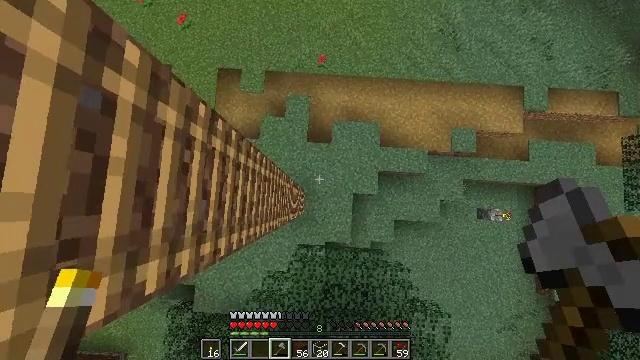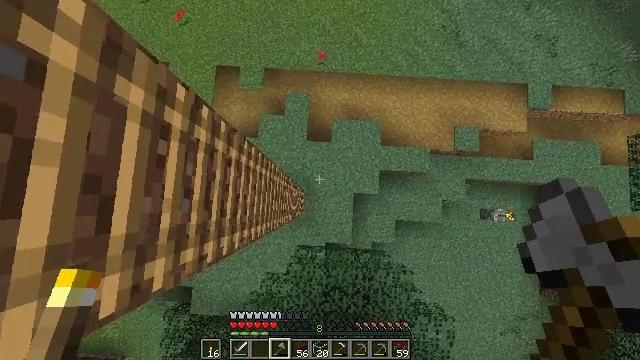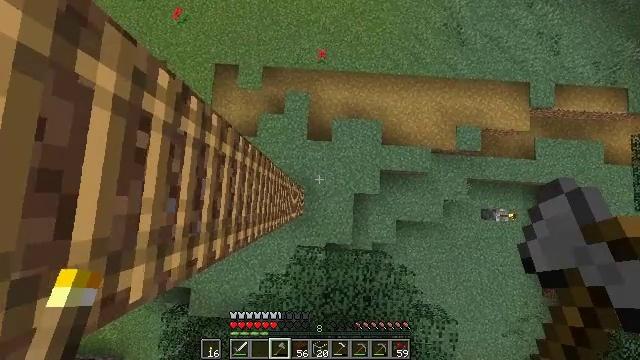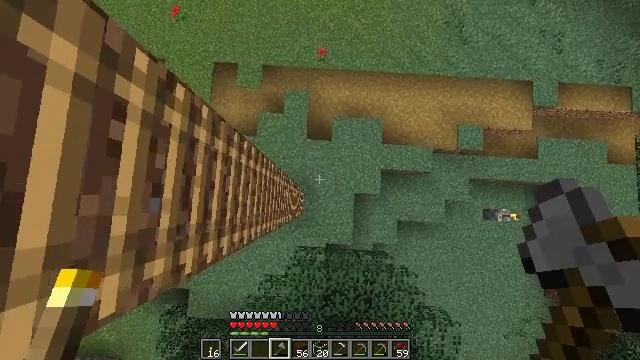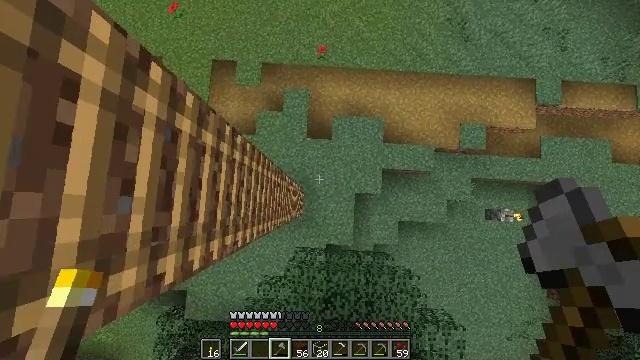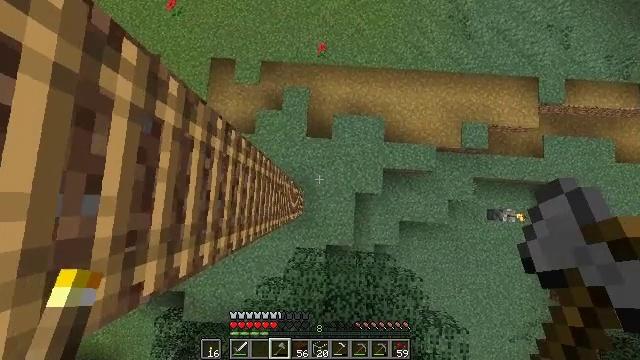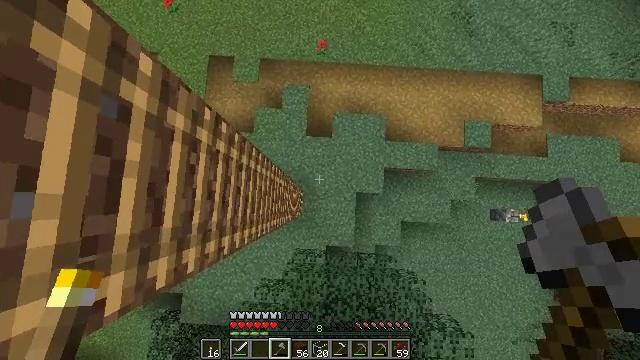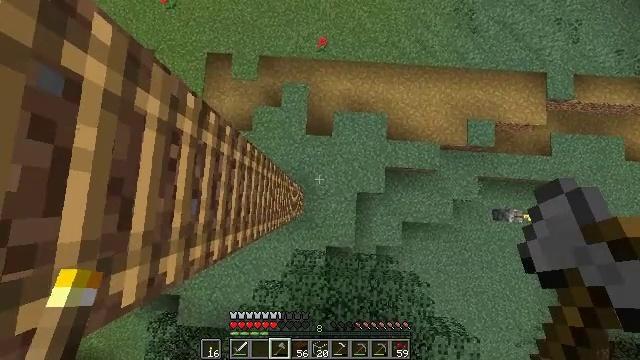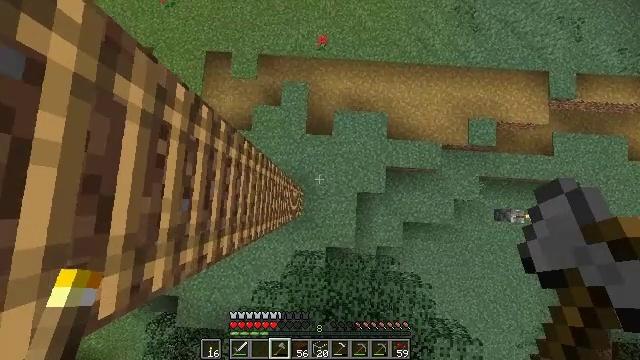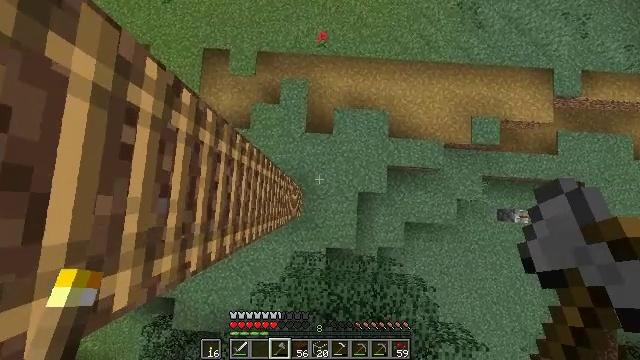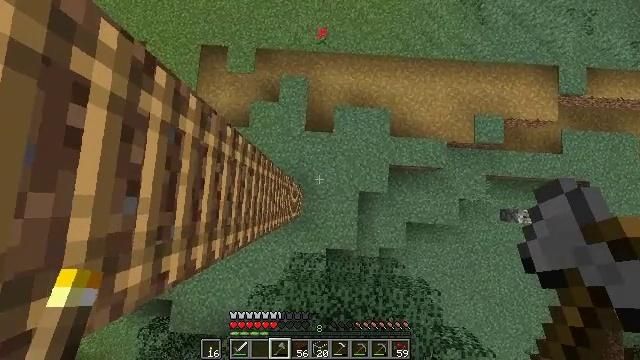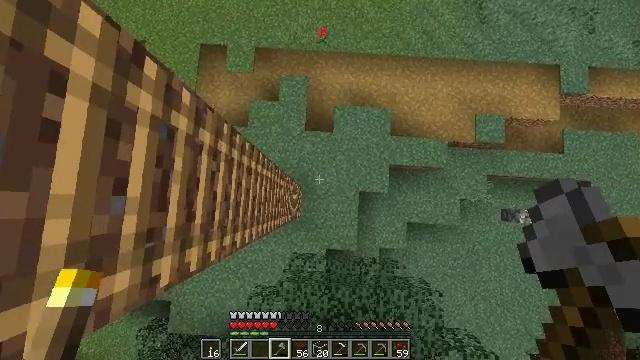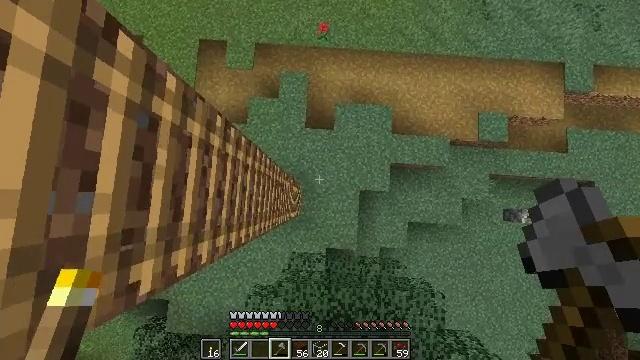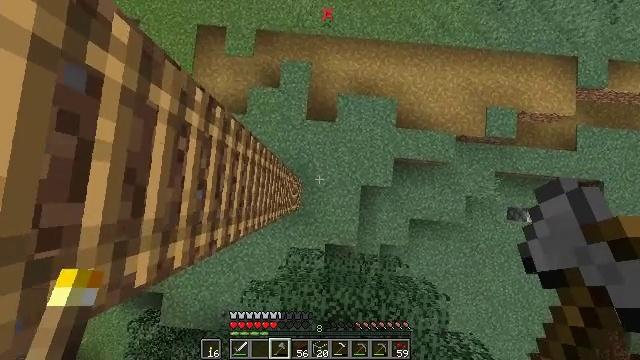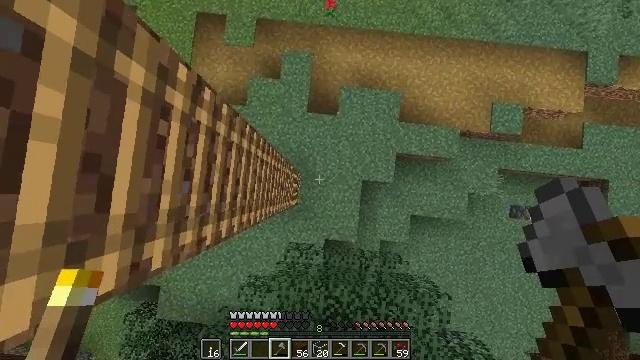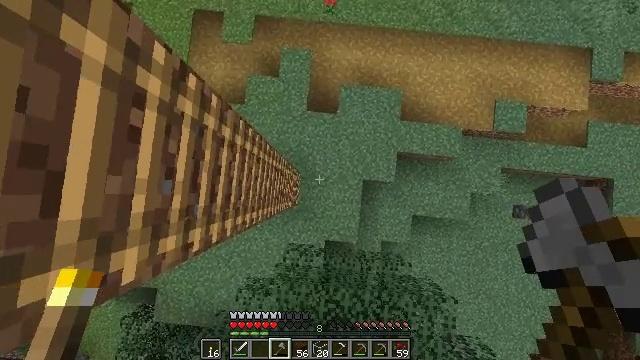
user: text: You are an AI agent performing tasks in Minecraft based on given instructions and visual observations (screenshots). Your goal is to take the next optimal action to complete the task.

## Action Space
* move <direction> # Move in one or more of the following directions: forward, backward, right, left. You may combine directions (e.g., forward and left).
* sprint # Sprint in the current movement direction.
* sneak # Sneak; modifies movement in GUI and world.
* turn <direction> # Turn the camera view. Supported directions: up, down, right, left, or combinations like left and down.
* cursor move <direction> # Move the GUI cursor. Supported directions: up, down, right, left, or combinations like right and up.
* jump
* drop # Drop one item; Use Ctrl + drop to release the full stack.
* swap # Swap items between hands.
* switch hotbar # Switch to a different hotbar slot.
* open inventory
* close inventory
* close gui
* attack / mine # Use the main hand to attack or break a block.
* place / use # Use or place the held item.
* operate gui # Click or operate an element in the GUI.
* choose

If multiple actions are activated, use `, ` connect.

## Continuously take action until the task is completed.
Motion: motion action
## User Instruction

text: Make a cobblestone slab using the crafting table.
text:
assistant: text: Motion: no_op
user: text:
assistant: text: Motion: no_op
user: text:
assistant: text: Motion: no_op
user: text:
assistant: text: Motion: no_op
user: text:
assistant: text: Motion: no_op
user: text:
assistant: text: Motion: no_op
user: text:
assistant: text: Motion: no_op
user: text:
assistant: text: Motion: no_op
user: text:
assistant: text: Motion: no_op
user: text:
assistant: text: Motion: no_op
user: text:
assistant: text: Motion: no_op
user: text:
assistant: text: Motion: no_op
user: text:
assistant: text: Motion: turn left and down
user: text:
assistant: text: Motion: turn down
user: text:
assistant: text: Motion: no_op
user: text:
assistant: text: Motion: no_op
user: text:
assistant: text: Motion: no_op
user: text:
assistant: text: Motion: no_op
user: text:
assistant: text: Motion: no_op
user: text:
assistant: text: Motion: turn right and up
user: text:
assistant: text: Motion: turn right
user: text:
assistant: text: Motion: turn right
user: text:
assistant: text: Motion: turn right
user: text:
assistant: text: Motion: no_op
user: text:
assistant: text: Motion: no_op
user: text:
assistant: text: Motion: no_op
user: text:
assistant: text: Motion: no_op
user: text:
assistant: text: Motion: no_op
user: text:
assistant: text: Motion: turn right
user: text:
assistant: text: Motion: no_op